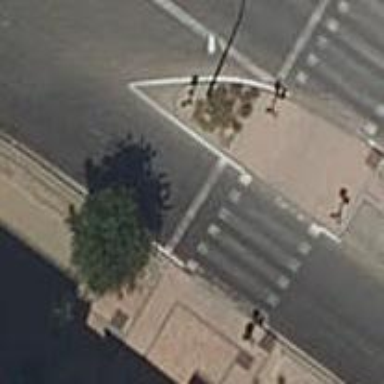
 there are traffic signals and zebra crossing."